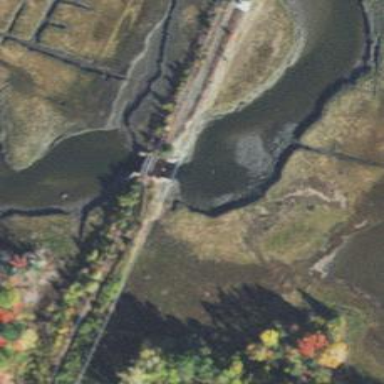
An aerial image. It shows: Disused railway bridge.